Question: I've tried to get the Google 'JSON' data and put on my 'UITableView', but it's not showing up.

I've got the JSON and put on my dictionary already like you would do with a normal JSON, but the google one isn't working.
'''
NSURL *blogURL = [NSURL URLWithString:@"https://ajax.googleapis.com/ajax/services/search/web?v=1.0&q=Design"];
//I've put the results array, not sure if that responseData affects something
self.blogPosts = [dataDictionary objectForKey:@"results"];
'''
and here to add it into my cell
'''
cell.textLabel.text = [blogPost valueForKey:@"titleNoFormatting"];
cell.detailTextLabel.text = [blogPost valueForKey:@"content"];
'''
Did anyone know if I need to do something different than a normal JSON feed for google? My code seems right but it's not working
PS: I've did the 'NSDictionary' and 'NSData' to store the JSON already, I just didn't posted here because I don't think it matters.
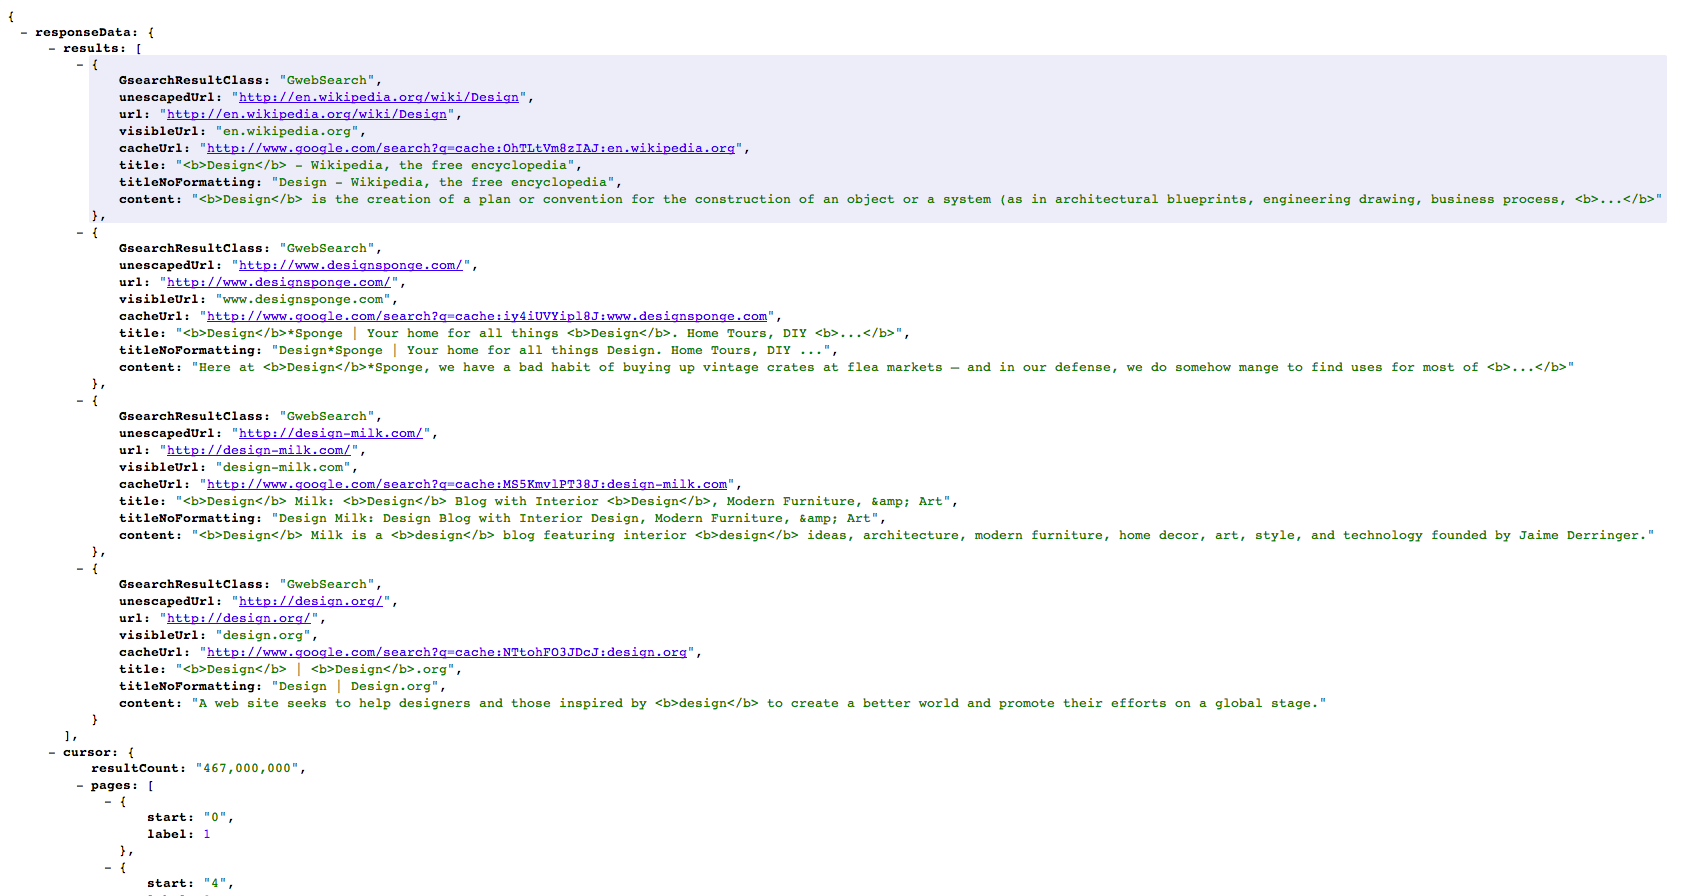
Answer: By looking at the JSON data I can say that the way of retrieving the data from the dictionary is wrong.
You should use like the following
'''
self.blogPosts = [[dataDictionary objectForKey:@"responseData"]objectForKey:@"results"];
'''
In your case that 'self.blogPosts' is nil.